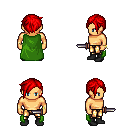
a pixel art fantasy rpg character, male body template, human, tanned skin, green cape, gold greaves, red pixie cut hairstyle, bracelets, black shoes, dagger, four views (front, back, left, right), 2x2 character sprite sheet, small pixel art, hard edges, no anti-aliasing